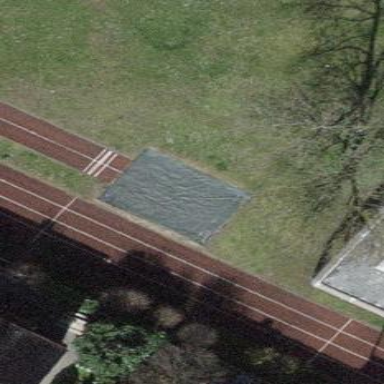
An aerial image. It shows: Sand pit for long jump in leisure land area.